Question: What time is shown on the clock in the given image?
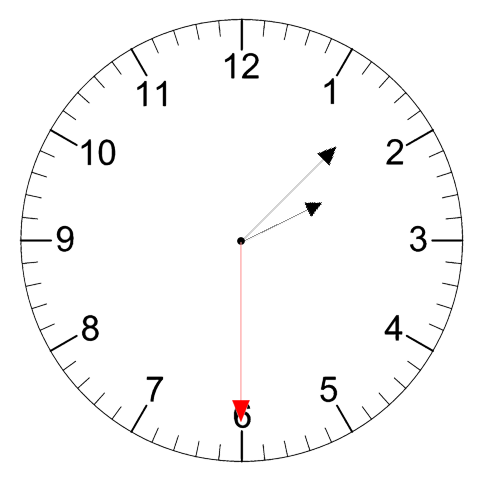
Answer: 02:07:30